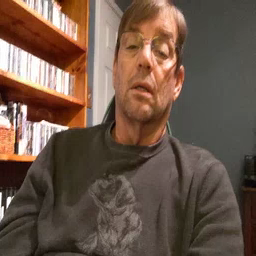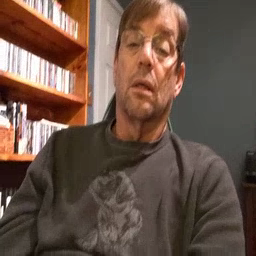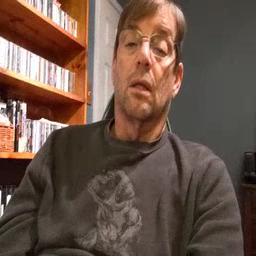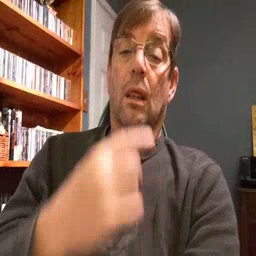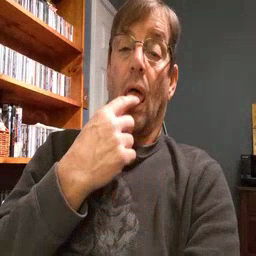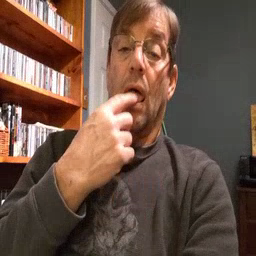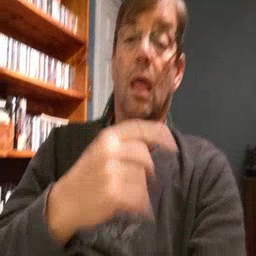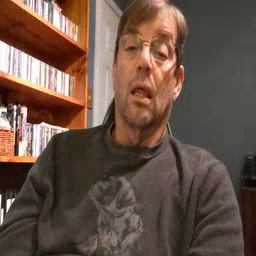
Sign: tongue